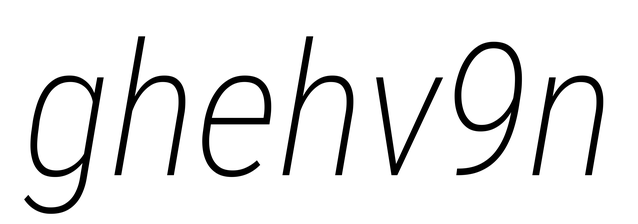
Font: Roboto-Italic_Condensed_ExtraLight_Italic